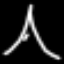
Label: The Eiffel Tower